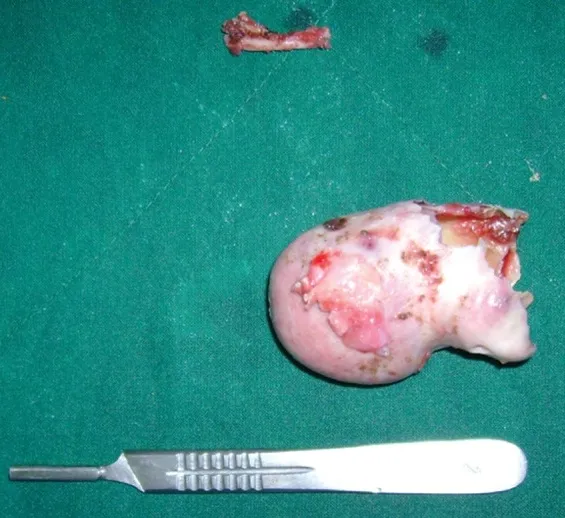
Excise lesion and zygomatic arch.
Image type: medical_photograph (other_medical_photograph)